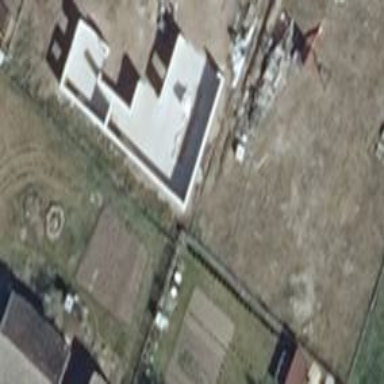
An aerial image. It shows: Outbuilding.